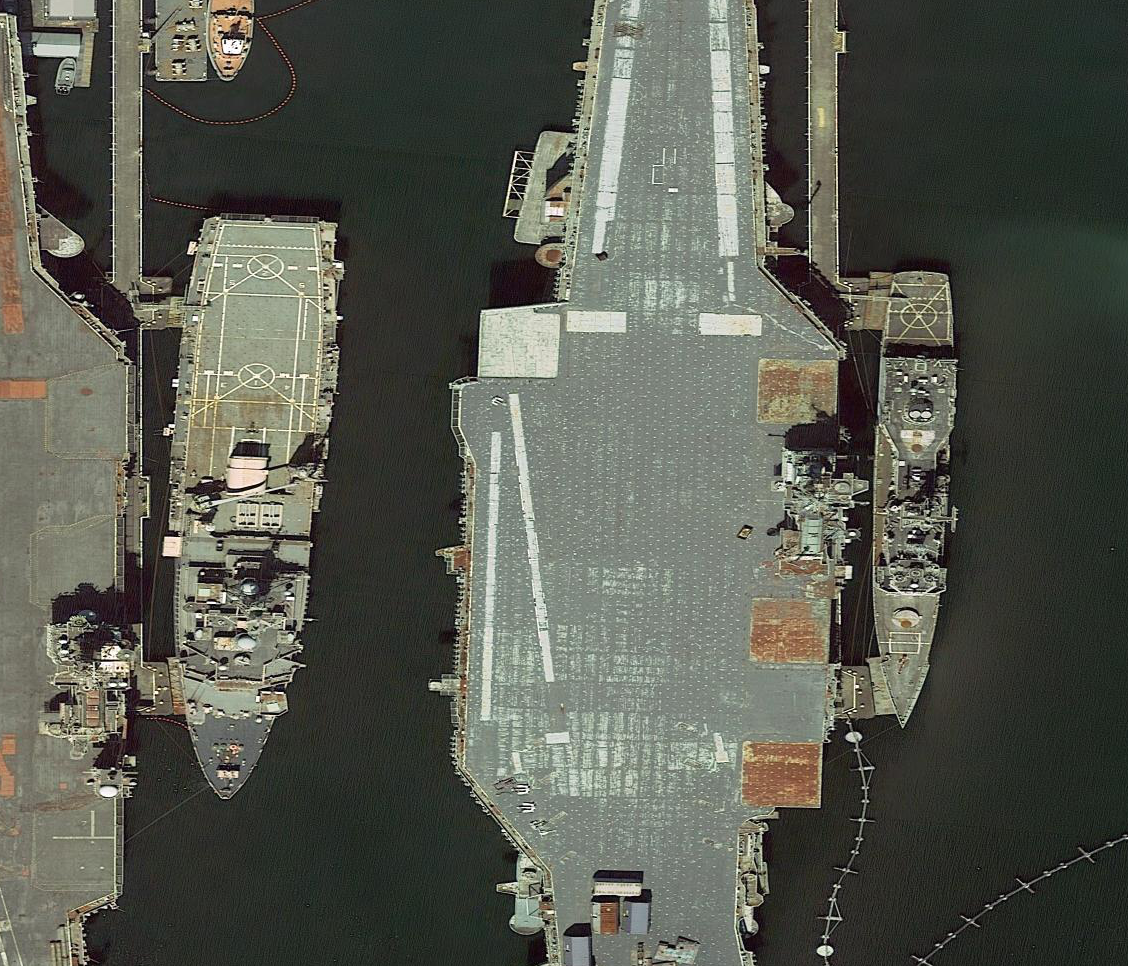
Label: aircraft_carrier